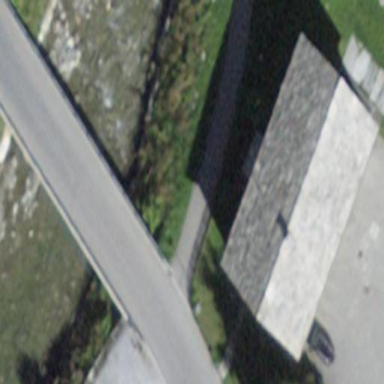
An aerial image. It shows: Detached building.